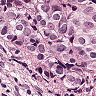
Metastatic tissue present: yes